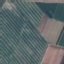
Land use / land cover: AnnualCrop